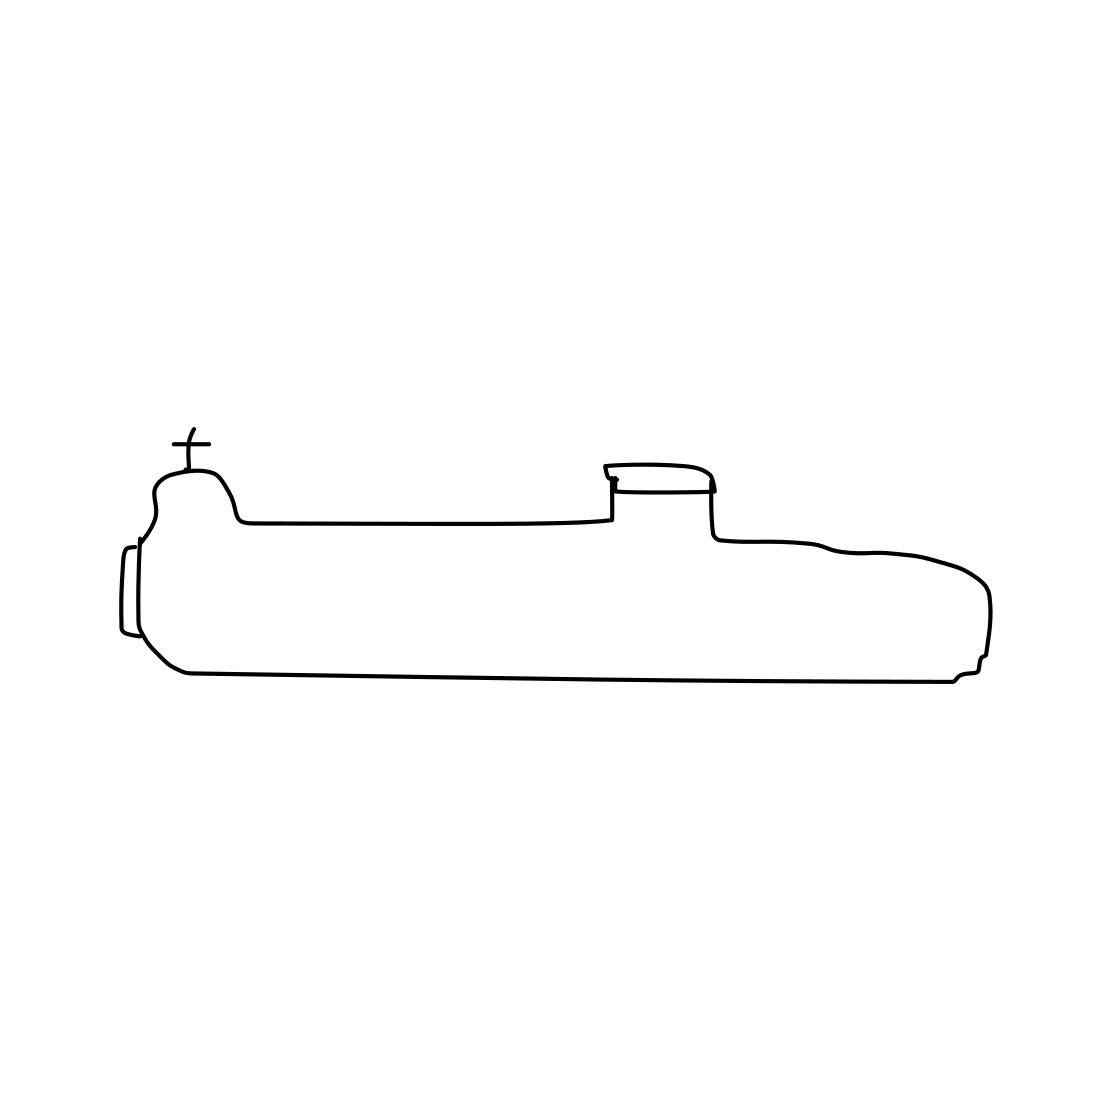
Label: submarine